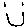
Label: smiley face